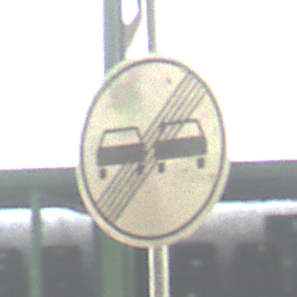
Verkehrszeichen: EndeUeberholverbot
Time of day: MorningAfternoon
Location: Roofed (Special)
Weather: NotSpecified
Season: NotSpecified
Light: Artificial